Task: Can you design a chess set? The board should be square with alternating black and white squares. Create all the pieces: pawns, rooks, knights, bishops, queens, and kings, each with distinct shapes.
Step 4574:
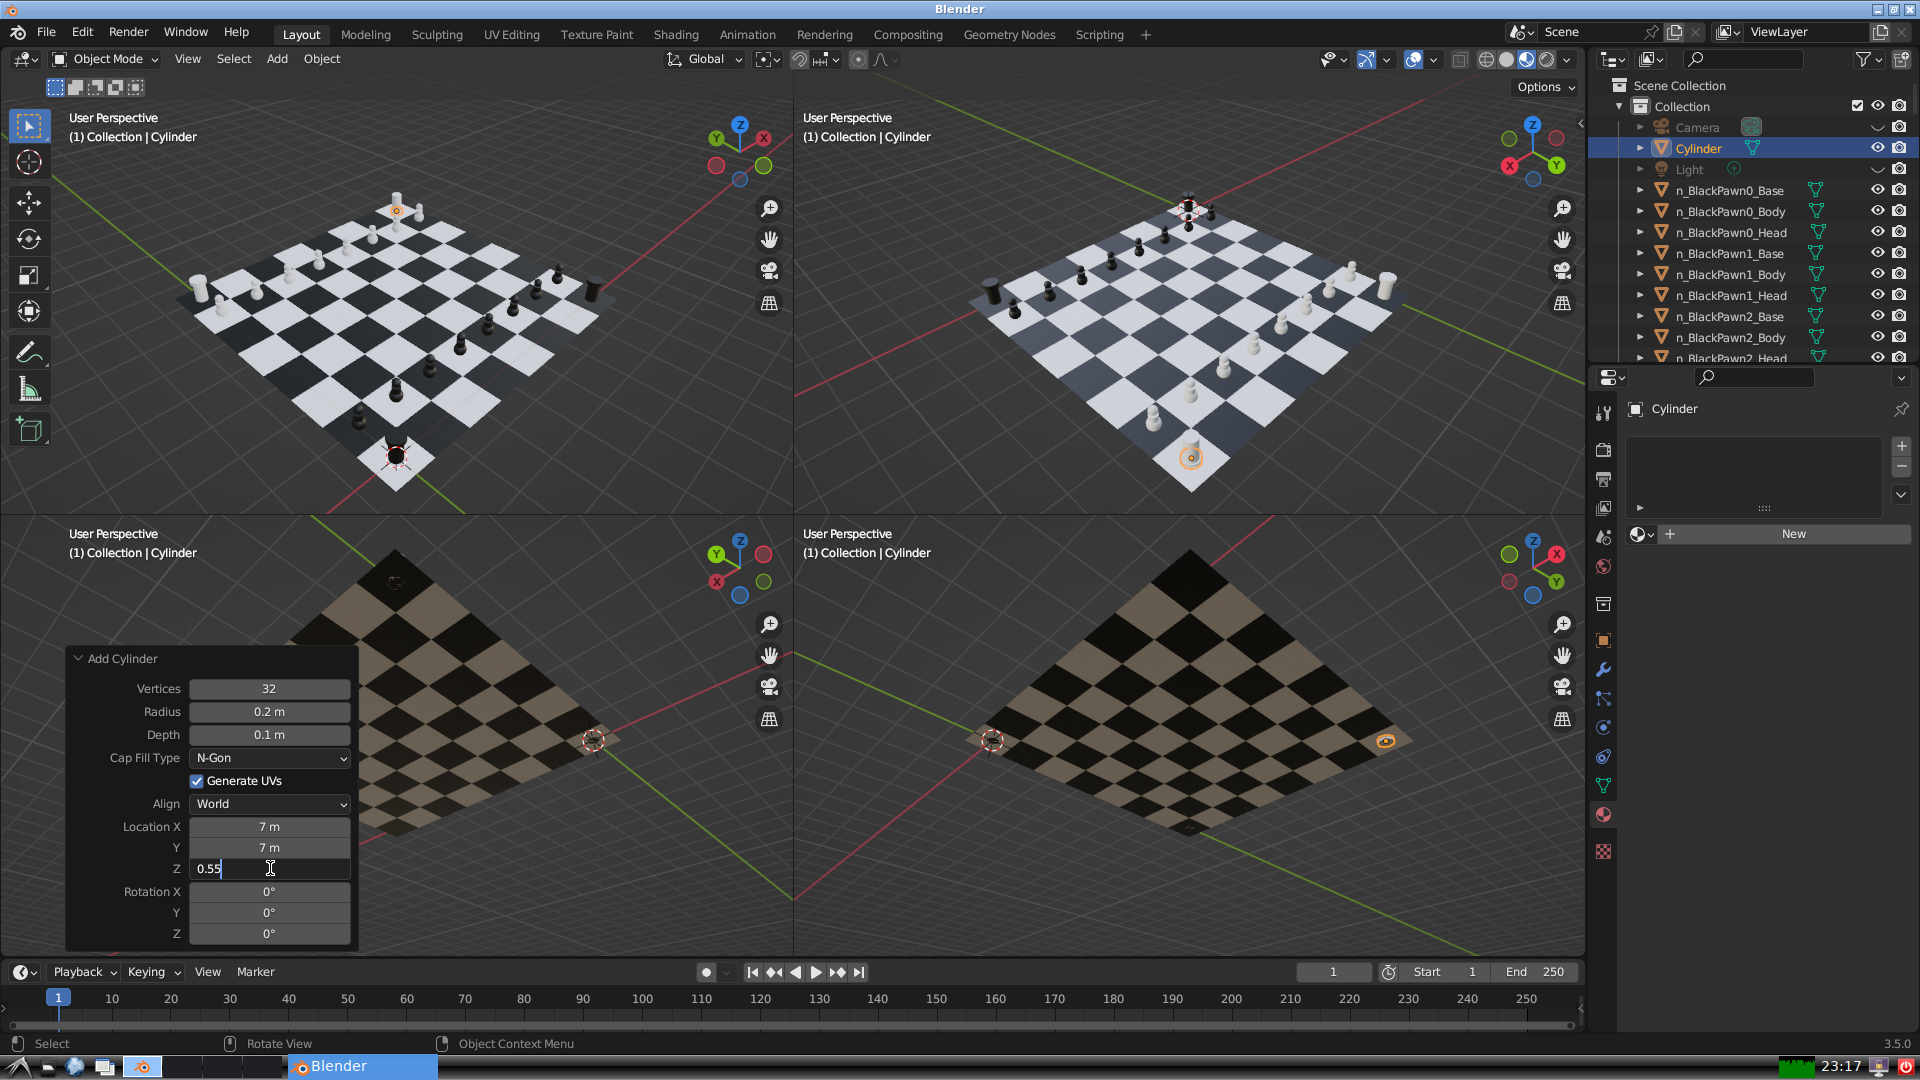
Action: {"key_press": ['Return']}